Question: I'm trying to retrieve values from my table that are not null. Below is the picture of my table forumposts.

I want to retrieve all the thread titles that are not null. I'm using the following code :
'''
$forum_activities = "";
$sql = "SELECT thread_title FROM forumposts WHERE thread_title IS NOT NULL";
$query = mysqli_query($db_conx, $sql);
$numrows = mysqli_num_rows($query);
if($numrows > 0)
{
while($row = mysqli_fetch_array($query,MYSQLI_ASSOC))
{
$thread_titles = $row["thread_title"];
$forum_activities .= "<a href='viewthread.php'>$thread_titles</a><hr />";
}
}
'''
Null values are still coming. Please help!!
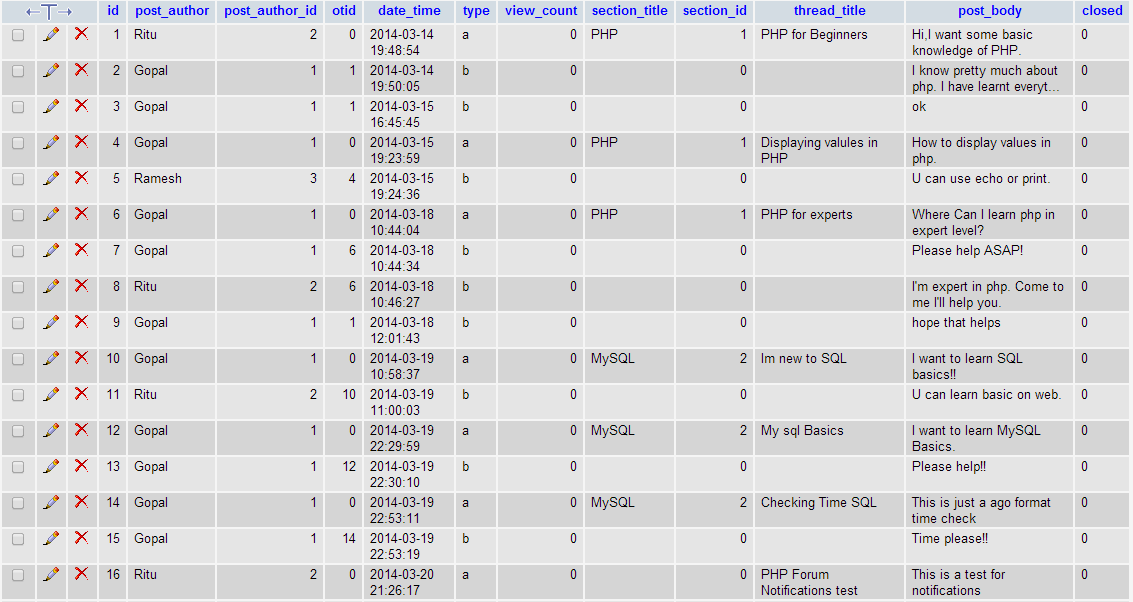
Answer: You can just change it into:
'''
$sql = "SELECT thread_title FROM forumposts WHERE thread_title != ''";
'''
Which will select anything that is different than an empty string.